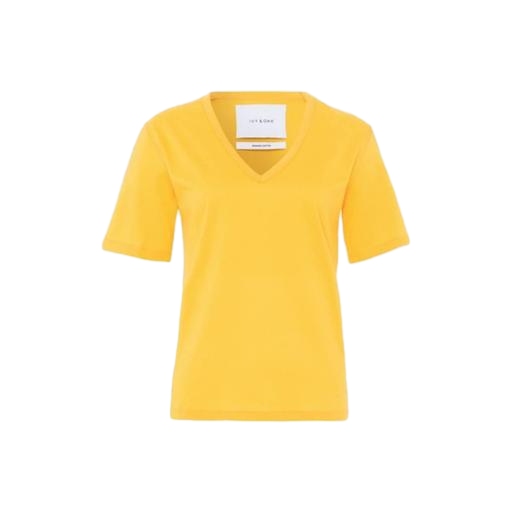
yellow jersey tee, yellow v neck mesh tee, yellow tee, white background